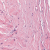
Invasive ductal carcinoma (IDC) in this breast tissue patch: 1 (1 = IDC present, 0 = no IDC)